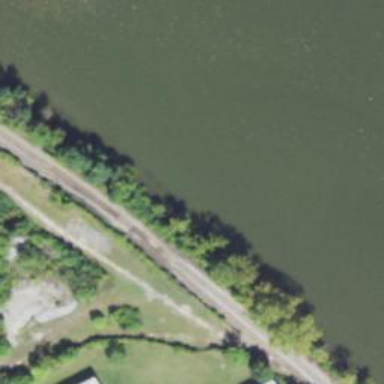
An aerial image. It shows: Abandoned railway siding.